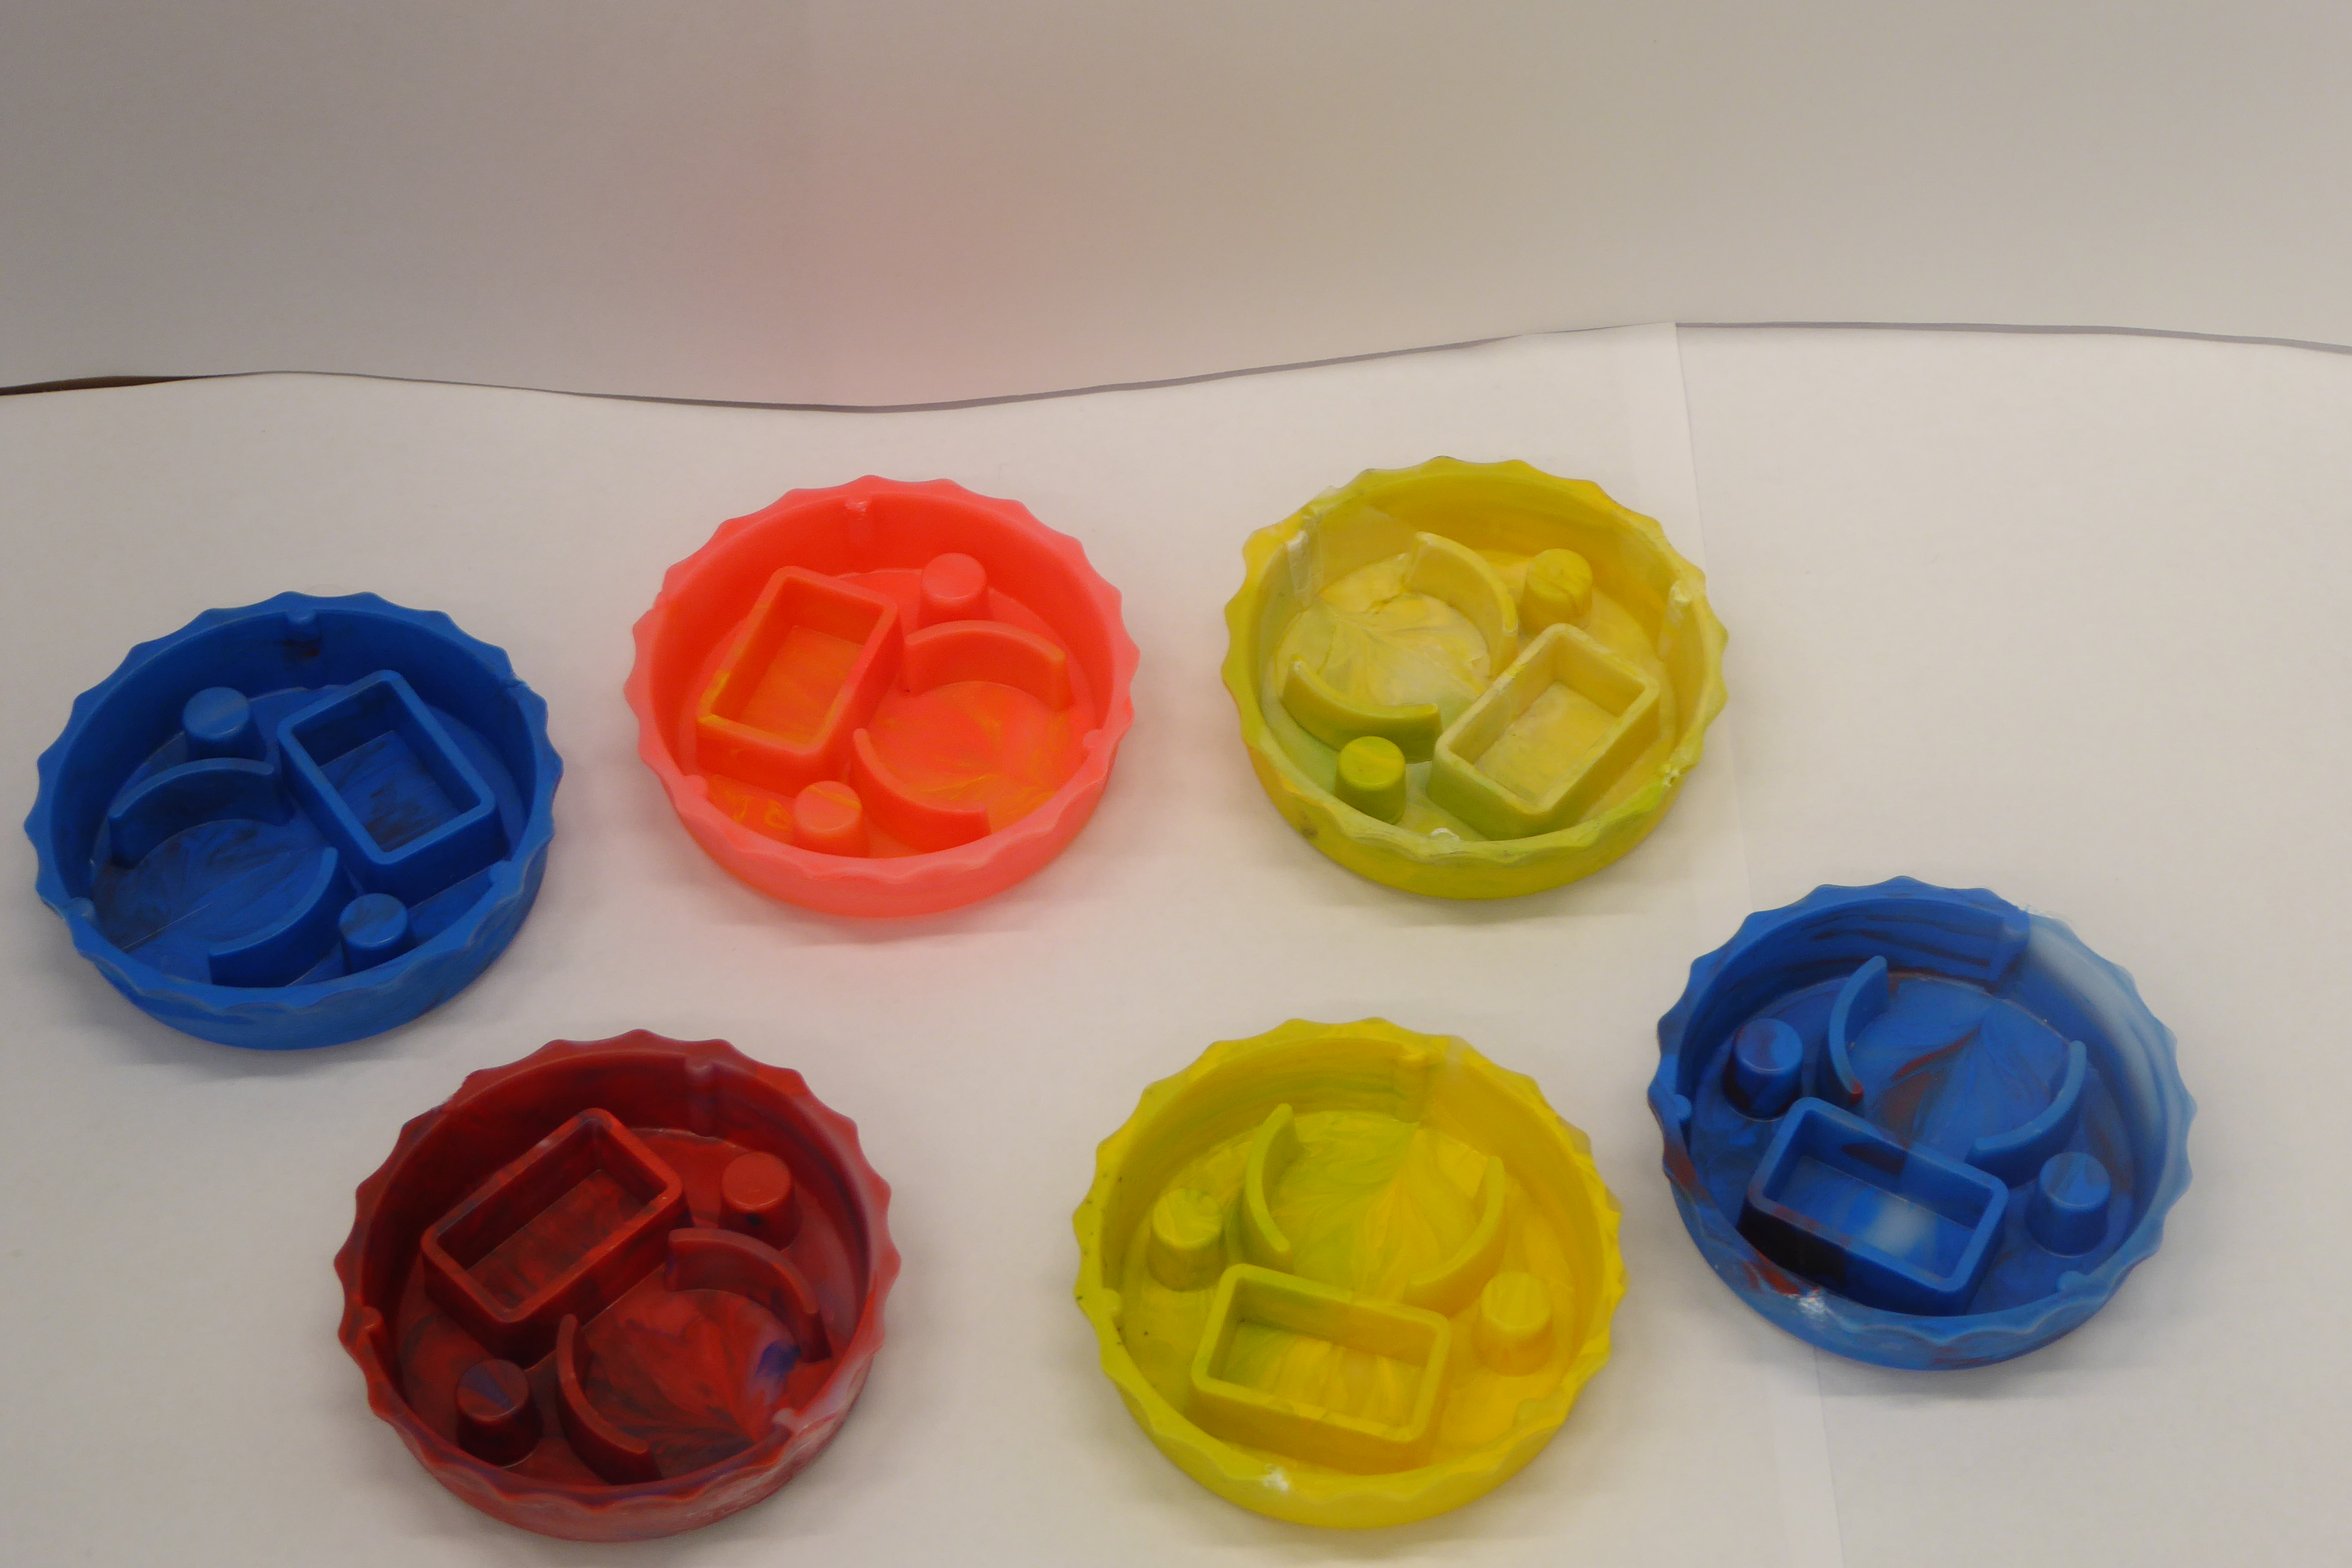
Label: Bottle Opener - Cover